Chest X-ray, AP view. Patient: 53 years old, sex M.
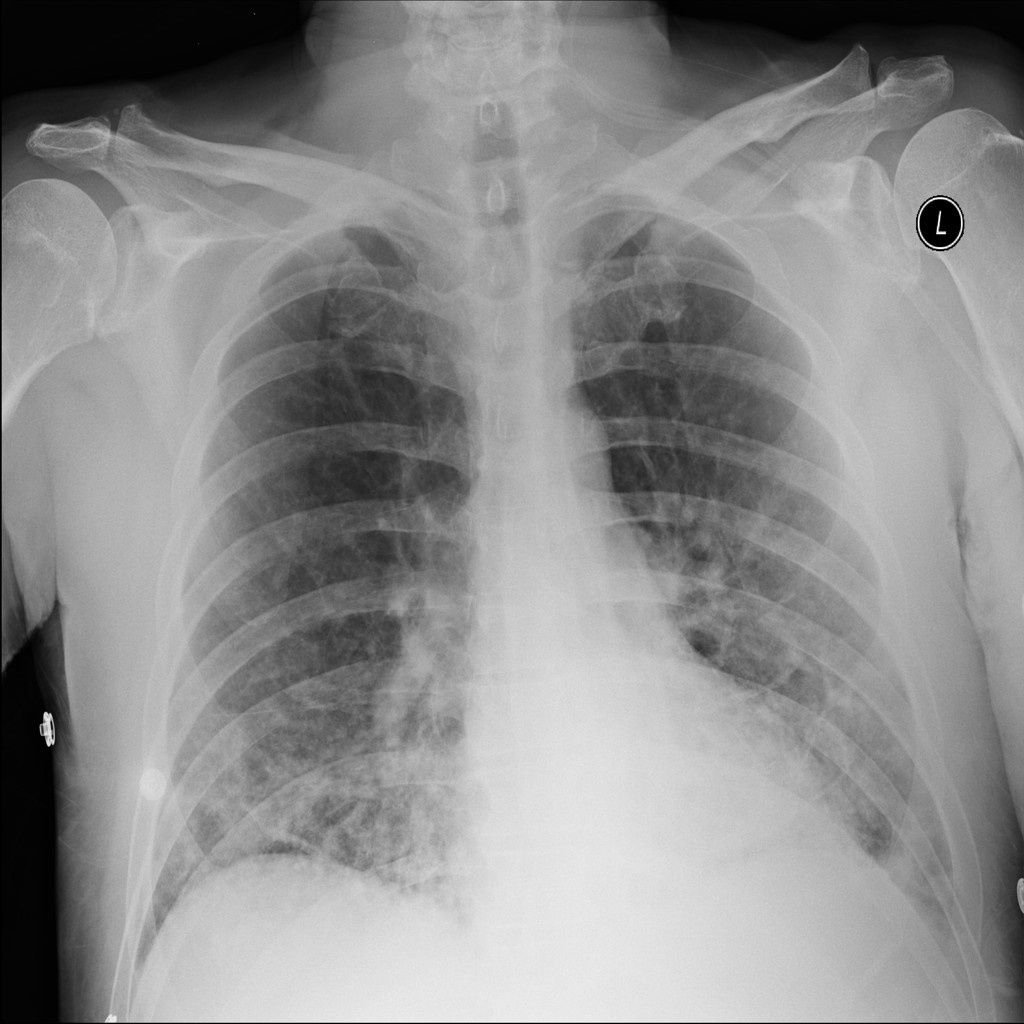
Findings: Infiltration